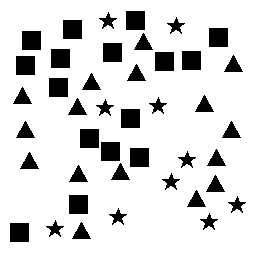
Squares: 16
Triangles: 16
Stars: 10
Total shapes: 42